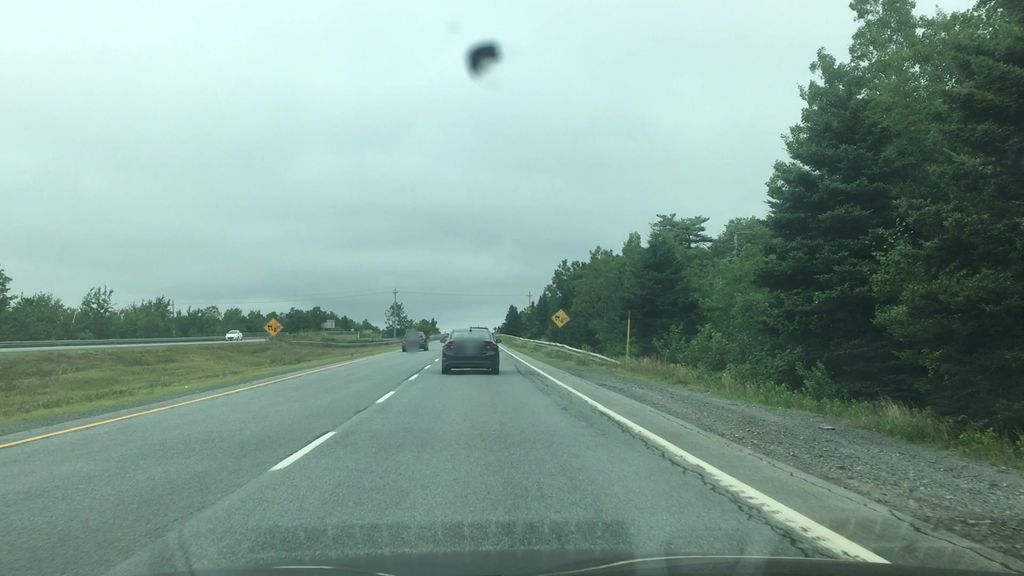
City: halifax